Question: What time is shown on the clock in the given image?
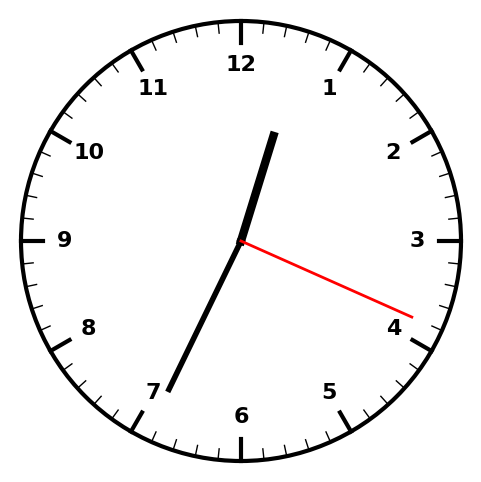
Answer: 12:34:19